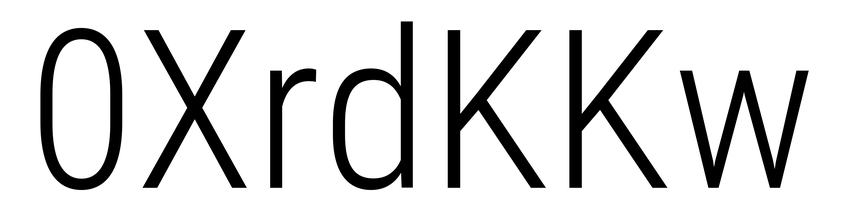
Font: Roboto_Condensed_Light